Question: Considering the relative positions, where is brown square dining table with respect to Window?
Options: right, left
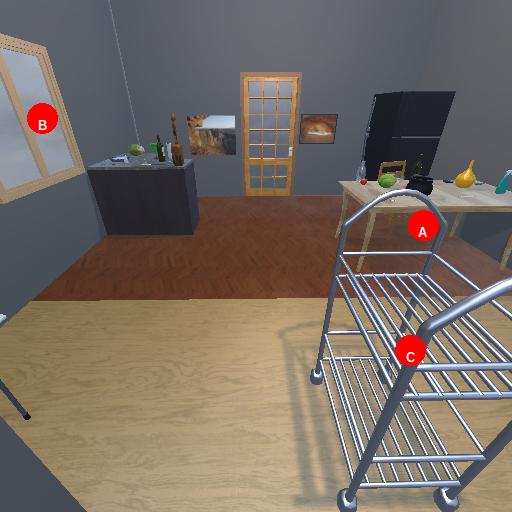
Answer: right